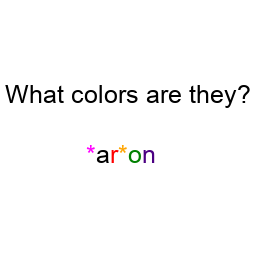
Color: magenta, black, red, orange, green, indigo
Color name shown: maroon
Background color: white
Question text color: black